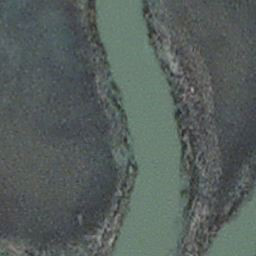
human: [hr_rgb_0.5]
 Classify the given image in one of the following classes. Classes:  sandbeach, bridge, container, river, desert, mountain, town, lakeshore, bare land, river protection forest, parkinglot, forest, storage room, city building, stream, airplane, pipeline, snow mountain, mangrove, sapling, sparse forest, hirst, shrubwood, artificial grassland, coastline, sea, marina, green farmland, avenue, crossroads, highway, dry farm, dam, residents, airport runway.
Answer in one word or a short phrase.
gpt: stream